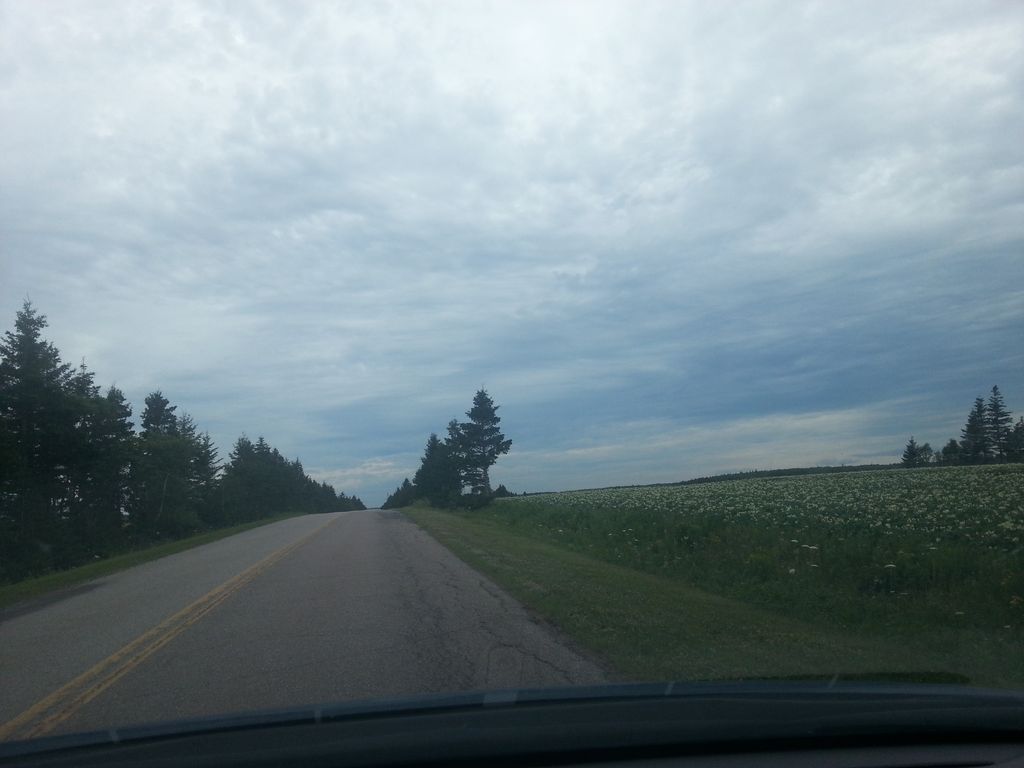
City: charlottetown